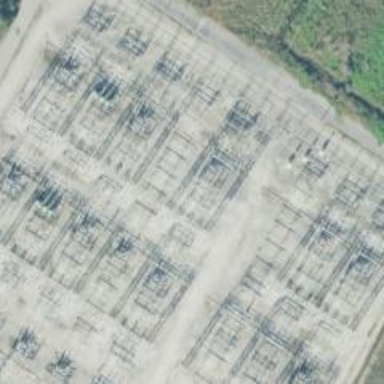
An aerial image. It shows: Switch for power supply.